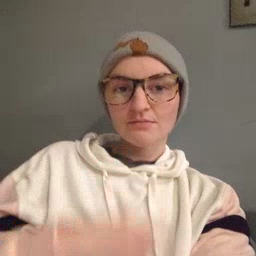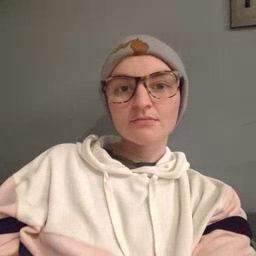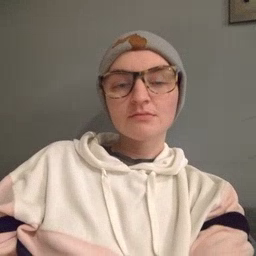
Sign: lips